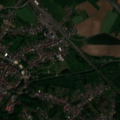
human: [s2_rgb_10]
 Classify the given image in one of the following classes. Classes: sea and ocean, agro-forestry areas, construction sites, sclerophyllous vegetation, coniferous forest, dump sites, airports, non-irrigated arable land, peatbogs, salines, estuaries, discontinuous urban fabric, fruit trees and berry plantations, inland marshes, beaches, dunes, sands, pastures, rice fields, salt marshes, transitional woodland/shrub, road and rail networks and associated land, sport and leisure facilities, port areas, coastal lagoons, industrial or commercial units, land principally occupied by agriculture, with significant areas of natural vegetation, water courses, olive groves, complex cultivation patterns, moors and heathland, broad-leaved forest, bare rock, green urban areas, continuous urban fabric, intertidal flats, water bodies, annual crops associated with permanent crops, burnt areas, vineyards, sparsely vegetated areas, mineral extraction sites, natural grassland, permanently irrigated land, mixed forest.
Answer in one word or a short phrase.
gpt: discontinuous urban fabric, non-irrigated arable land, pastures, broad-leaved forest